Question: I am trying to convert a PCAP containing a RTP Payload with an octet-aligned AMR-WB payload to a playable AMR file.
Regarding the AMR storage format described in <URL> frames need to be inserted.
This is especially important when using DTX (discontinuous transmission) mode.
The question in <URL> describes a way to convert a single PCAP UDP packet to AMR but does not consider a whole packet flow where packets need to be concatenated or NO_DATA frames need to be inserted after SID frames in DTX mode.
I managed converting it parsing every packet with PCAP.net and now wonder whether my output is correct. I could not find any information on which audio player supports AMR-WB in DTX Mode, though.
VLC Player plays it correctly with the speech pauses, but shows the wrong total time of the file and when converting it to *.wav (using VLC), there will be no speech pauses anymore.
I would like to analyze my speech data using a tool as audacity which shows the spectrum of the sound. Unfortunately, audacity shows loud bangs in the speech pauses (see picture). Therefore, I do not know whether audacity just does not support DTX or my output is corrupt?
It would be great if you can help.

Here the output Soundfile (just use a hex editor and call it *.amr):
'''
00000000h: 23 21 41 4D 52 2D 57 42 0A 4C EB FF BD F3 C7 7C ; #!AMR-WB.Ley 1/2oC|
00000010h: 7C 4C EB FF BD F3 D7 7C 7C 7C 7C 7C 7C 7C 4C EB ; |Ley 1/2ox|||||||Le
00000020h: FF BD B3 97 7C 7C 7C 7C 7C 7C 7C 4C EB FF BD E3 ; y 1/23--|||||||Ley 1/2a
00000030h: D7 7C 7C 7C 7C 7C 7C 7C 4C EB FF BD B3 97 7C 7C ; x|||||||Ley 1/23--||
00000040h: 7C 7C 7C 7C 7C 4C EB FF BD B3 97 7C 7C 7C 7C 7C ; |||||Ley 1/23--|||||
00000050h: 7C 7C 4C EB FF BD B3 D7 7C 7C 7C 7C 7C 7C 7C 4C ; ||Ley 1/23x|||||||L
00000060h: EB FF BD B3 D7 7C 7C 7C 7C 7C 7C 7C 4C EB FF BD ; ey 1/23x|||||||Ley 1/2
00000070h: F3 D7 7C 7C 7C 7C 7C 7C 7C 4C EB FF BD B3 97 7C ; ox|||||||Ley 1/23--|
00000080h: 7C 7C 7C 7C 7C 7C 4C EB FF BD B3 97 7C 7C 7C 7C ; ||||||Ley 1/23--||||
00000090h: 7C 7C 7C 4C EB FF BD F3 D7 7C 7C 7C 7C 7C 7C 7C ; |||Ley 1/2ox|||||||
000000a0h: 4C EB FF BD F3 D7 7C 7C 7C 7C 7C 7C 7C 4C EB FF ; Ley 1/2ox|||||||Ley
000000b0h: BD B3 97 7C 7C 7C 7C 7C 7C 7C 4C EB FF BD F3 D7 ; 1/23--|||||||Ley 1/2ox
000000c0h: 7C 7C 7C 7C 7C 7C 7C 4C EB FF BD F3 D7 7C 7C 7C ; |||||||Ley 1/2ox|||
000000d0h: 7C 7C 7C 7C 4C EB FF BD B3 D7 7C 7C 7C 7C 7C 7C ; ||||Ley 1/23x||||||
000000e0h: 7C 4C EB FF BD F3 97 7C 7C 7C 7C 7C 7C 7C 4C EB ; |Ley 1/2o--|||||||Le
000000f0h: FF BD F3 D7 7C 7C 7C 7C 7C 7C 7C 4C EB FF BD F3 ; y 1/2ox|||||||Ley 1/2o
00000100h: D7 7C 7C 7C 7C 7C 7C 7C 4C EB FF BD F3 D7 7C 7C ; x|||||||Ley 1/2ox||
00000110h: 7C 7C 7C 7C 7C 4C EB FF BD B3 97 7C 7C 7C 7C 7C ; |||||Ley 1/23--|||||
00000120h: 7C 7C 4C EB FF BD B3 D7 7C 7C 7C 7C 7C 7C 7C 4C ; ||Ley 1/23x|||||||L
00000130h: EB FF BD B3 D7 7C 7C 7C 7C 7C 7C 7C 4C EB FF BD ; ey 1/23x|||||||Ley 1/2
00000140h: F3 D7 7C 7C 7C 7C 7C 7C 7C 4C EB FF BD F3 97 7C ; ox|||||||Ley 1/2o--|
00000150h: 7C 7C 7C 7C 7C 7C 4C EB FF BD F3 D7 7C 7C 7C 7C ; ||||||Ley 1/2ox||||
00000160h: 7C 7C 7C 4C EB FF BD B3 D7 7C 7C 7C 7C 7C 7C 7C ; |||Ley 1/23x|||||||
00000170h: 4C EB FF BD B3 D7 7C 7C 7C 7C 7C 7C 7C 4C EB FF ; Ley 1/23x|||||||Ley
00000180h: BD F3 D7 7C 7C 7C 7C 7C 7C 7C 4C EB FF BD F3 97 ; 1/2ox|||||||Ley 1/2o--
00000190h: 7C 7C 7C 7C 7C 7C 7C 4C EB FF BD F3 D7 7C 7C 7C ; |||||||Ley 1/2ox|||
000001a0h: 7C 7C 7C 7C 4C EB FF BD F3 F7 7C 7C 7C 7C 7C 7C ; ||||Ley 1/2o/||||||
000001b0h: 7C 4C EB FF BD B3 D7 7C 7C 7C 7C 7C 7C 7C 4C EB ; |Ley 1/23x|||||||Le
000001c0h: FF BD F3 97 7C 7C 7C 7C 7C 7C 7C 4C EB FF BD 63 ; y 1/2o--|||||||Ley 1/2c
000001d0h: D7 7C 7C 7C 7C 7C 7C 7C 4C EB FF BD B3 D7 7C 7C ; x|||||||Ley 1/23x||
000001e0h: 7C 7C 7C 7C 7C 4C EB FF BD B3 D7 7C 7C 7C 7C 7C ; |||||Ley 1/23x|||||
000001f0h: 7C 7C 4C EB FF BD F3 97 7C 7C 7C 7C 7C 7C 7C 4C ; ||Ley 1/2o--|||||||L
00000200h: EB FF BD B3 D7 7C 7C 7C 7C 7C 7C 7C 4C EB FF BD ; ey 1/23x|||||||Ley 1/2
00000210h: B3 D7 7C 7C 7C 7C 7C 7C 7C 4C EB FF BD B3 D7 7C ; 3x|||||||Ley 1/23x|
00000220h: 7C 7C 7C 7C 7C 7C 4C EB FF BD F3 D7 7C 7C 7C 7C ; ||||||Ley 1/2ox||||
00000230h: 7C 7C 7C 4C EB FF BD B3 D7 7C 7C 7C 7C 7C 7C 7C ; |||Ley 1/23x|||||||
00000240h: 4C EB FF BD B3 97 7C 7C 7C 7C 7C 7C 7C 4C EB FF ; Ley 1/23--|||||||Ley
00000250h: BD F3 B7 7C 7C 7C 7C 7C 7C 7C 4C EB FF BD F3 97 ; 1/2o*|||||||Ley 1/2o--
00000260h: 7C 7C 7C 7C 7C 7C 7C 4C EB FF BD F3 D7 7C 7C 7C ; |||||||Ley 1/2ox|||
00000270h: 7C 7C 7C 7C 4C EB FF BD F3 D7 7C 7C 7C 7C 7C 7C ; ||||Ley 1/2ox||||||
00000280h: 7C 4C EB FF BD B3 97 7C 7C 7C 7C 7C 7C 7C 4C EB ; |Ley 1/23--|||||||Le
00000290h: FF BD F3 D7 7C 7C 7C 7C 7C 7C 7C 4C EB FF BD F3 ; y 1/2ox|||||||Ley 1/2o
000002a0h: 97 7C 7C 7C 7C 7C 7C 7C 4C EB FF BD B3 D7 7C 7C ; --|||||||Ley 1/23x||
000002b0h: 7C 7C 7C 7C 7C 4C EB FF BD B3 D7 7C 7C 7C 7C 7C ; |||||Ley 1/23x|||||
000002c0h: 7C 7C 4C EB FF BD F3 D7 7C 7C 7C 7C 7C 7C 7C 4C ; ||Ley 1/2ox|||||||L
000002d0h: EB FF BD B3 D7 7C 7C 7C 7C 7C 7C 7C 4C EB FF BD ; ey 1/23x|||||||Ley 1/2
000002e0h: F3 D7 7C 7C 7C 7C 7C 7C 7C 4C EB FF BD F3 D7 7C ; ox|||||||Ley 1/2ox|
000002f0h: 7C 7C 7C 7C 7C 7C 4C EB FF BD B3 97 7C 7C 7C 7C ; ||||||Ley 1/23--||||
00000300h: 7C 7C 7C 4C EB FF BD F3 D7 7C 7C 7C 7C 7C 7C 7C ; |||Ley 1/2ox|||||||
00000310h: 4C EB FF BD B3 D7 7C 7C 7C 7C 7C 7C 7C 4C EB FF ; Ley 1/23x|||||||Ley
00000320h: BD F3 D7 7C 7C 7C 7C 7C 7C 7C 4C EB FF BD F3 D7 ; 1/2ox|||||||Ley 1/2ox
00000330h: 7C 7C 7C 7C 7C 7C 7C 4C EB FF BD B3 D7 7C 7C 7C ; |||||||Ley 1/23x|||
00000340h: 7C 7C 7C 7C 4C EB FF BD F3 D7 7C 7C 7C 7C 7C 7C ; ||||Ley 1/2ox||||||
00000350h: 7C 4C EB FF BD B3 D7 7C 7C 7C 7C 7C 7C 7C 4C EB ; |Ley 1/23x|||||||Le
00000360h: FF BD F3 97 7C 7C 7C 7C 7C 7C 7C 4C EB FF BD B3 ; y 1/2o--|||||||Ley 1/23
00000370h: D7 7C 7C 7C 7C 7C 7C 7C 4C EB FF BD B3 D7 7C 7C ; x|||||||Ley 1/23x||
00000380h: 7C 7C 7C 7C 7C 4C EB FF BD F3 D7 7C 7C 7C 7C 7C ; |||||Ley 1/2ox|||||
00000390h: 7C 7C 4C EB FF BD A3 97 7C 7C 7C 7C 7C 7C 7C 4C ; ||Ley 1/2PS--|||||||L
000003a0h: EB FF BD E3 D7 7C 7C 7C 7C 7C 7C 7C 4C EB FF BD ; ey 1/2ax|||||||Ley 1/2
000003b0h: F3 D7 7C 7C 7C 7C 7C 7C 7C 4C EB FF BD F3 97 7C ; ox|||||||Ley 1/2o--|
000003c0h: 7C 7C 7C 7C 7C 7C 4C EB FF BD F3 97 7C 7C 7C 7C ; ||||||Ley 1/2o--||||
000003d0h: 7C 7C 7C 4C EB FF BD F3 D7 7C 7C 7C 7C 7C 7C 7C ; |||Ley 1/2ox|||||||
000003e0h: 4C EB FF BD B3 D7 7C 7C 7C 7C 7C 7C 7C 4C EB FF ; Ley 1/23x|||||||Ley
000003f0h: BD B3 D7 7C 7C 7C 7C 7C 7C 7C 4C EB FF BD B3 D7 ; 1/23x|||||||Ley 1/23x
00000400h: 7C 7C 7C 7C 7C 7C 7C 4C EB FF BD F3 97 7C 7C 7C ; |||||||Ley 1/2o--|||
00000410h: 7C 7C 7C 7C 4C EB FF BD F3 D7 7C 7C 7C 7C 7C 7C ; ||||Ley 1/2ox||||||
00000420h: 7C 4C EB FF BD B3 D7 7C 7C 7C 7C 7C 7C 7C 4C EB ; |Ley 1/23x|||||||Le
00000430h: FF BD F3 97 7C 7C 7C 7C 7C 7C 7C 4C EB FF BD B3 ; y 1/2o--|||||||Ley 1/23
00000440h: 97 7C 7C 7C 7C 7C 7C 7C 4C EB FF BD B3 97 7C 7C ; --|||||||Ley 1/23--||
00000450h: 7C 7C 7C 7C 7C 4C EB FF BD B3 D7 7C 7C 7C 7C 7C ; |||||Ley 1/23x|||||
00000460h: 7C 7C 4C EB FF BD F3 97 7C 7C 7C 7C 7C 7C 7C 4C ; ||Ley 1/2o--|||||||L
00000470h: EB FF BD E3 97 7C 7C 7C 7C 7C 7C 7C 4C EB FF BD ; ey 1/2a--|||||||Ley 1/2
00000480h: B3 D7 7C 7C 7C 7C 7C 7C 7C 4C EB FF BD F3 97 7C ; 3x|||||||Ley 1/2o--|
00000490h: 7C 7C 7C 7C 7C 7C 4C EB FF BD B3 D7 7C 7C 7C 7C ; ||||||Ley 1/23x||||
000004a0h: 7C 7C 7C 4C EB FF BD F3 97 7C 7C 7C 7C 7C 7C 7C ; |||Ley 1/2o--|||||||
000004b0h: 4C EB FF BD B3 D7 7C 7C 7C 7C 7C 7C 7C 4C EB FF ; Ley 1/23x|||||||Ley
000004c0h: BD F3 D7 7C 7C 7C 7C 7C 7C 7C 4C EB FF BD B3 D7 ; 1/2ox|||||||Ley 1/23x
000004d0h: 7C 7C 7C 7C 7C 7C 7C 4C EB FF BD F3 97 7C 7C 7C ; |||||||Ley 1/2o--|||
000004e0h: 7C 7C 7C 7C 4C EB FF BD B3 D7 7C 7C 7C 7C 7C 7C ; ||||Ley 1/23x||||||
000004f0h: 7C 4C EB FF BD B3 D7 7C 7C 7C 7C 7C 7C 7C 4C EB ; |Ley 1/23x|||||||Le
00000500h: FF BD F3 D7 7C 7C 7C 7C 7C 7C 7C 4C EB FF BD B3 ; y 1/2ox|||||||Ley 1/23
00000510h: D7 7C 7C 7C 7C 7C 7C 7C 4C EB FF BD F3 D7 7C 7C ; x|||||||Ley 1/2ox||
00000520h: 7C 7C 7C 7C 7C 4C EB FF BD F3 97 7C 7C 7C 7C 7C ; |||||Ley 1/2o--|||||
00000530h: 7C 7C 4C EB FF BD B3 97 7C 7C 7C 7C 7C 7C 7C 4C ; ||Ley 1/23--|||||||L
00000540h: EB FF BD B3 D7 7C 7C 7C 7C 7C 7C 7C 4C EB FF BD ; ey 1/23x|||||||Ley 1/2
00000550h: F3 D7 7C 7C 7C 7C 7C 7C 7C 4C EB FF BD F3 D7 7C ; ox|||||||Ley 1/2ox|
00000560h: 7C 7C 7C 7C 7C 7C 4C EB FF BD B3 D7 7C 7C 7C 7C ; ||||||Ley 1/23x||||
00000570h: 7C 7C 7C 4C EB FF BD B3 97 7C 7C 7C 7C 7C 7C 7C ; |||Ley 1/23--|||||||
00000580h: 4C EB FF BD E3 D7 7C 7C 7C 7C 7C 7C 7C 4C EB FF ; Ley 1/2ax|||||||Ley
00000590h: BD F3 D7 7C 7C 7C 7C 7C 7C 7C 4C EB FF BD E3 D7 ; 1/2ox|||||||Ley 1/2ax
000005a0h: 7C 7C 7C 7C 7C 7C 7C 4C EB FF BD B3 D7 7C 7C 7C ; |||||||Ley 1/23x|||
000005b0h: 7C 7C 7C 7C 4C EB FF BD F3 D7 7C 7C 7C 7C 7C 7C ; ||||Ley 1/2ox||||||
000005c0h: 7C 4C EB FF BD F3 D7 7C 7C 7C 7C 7C 7C 7C 4C EB ; |Ley 1/2ox|||||||Le
000005d0h: FF BD F3 D7 7C 7C 7C 7C 7C 7C 7C 4C EB FF BD B3 ; y 1/2ox|||||||Ley 1/23
000005e0h: D7 7C 7C 7C 7C 7C 7C 7C 4C EB FF BD F3 D7 7C 7C ; x|||||||Ley 1/2ox||
000005f0h: 7C 7C 7C 7C 7C 4C EB FF BD F3 D7 7C 7C 7C 7C 7C ; |||||Ley 1/2ox|||||
00000600h: 7C 7C 4C EB FF BD B3 D7 7C 7C 7C 7C 7C 7C 7C 4C ; ||Ley 1/23x|||||||L
00000610h: EB FF BD F3 97 7C 7C 7C 7C 7C 7C 7C 4C EB FF BD ; ey 1/2o--|||||||Ley 1/2
00000620h: F3 D7 7C 7C 7C 7C 7C 7C 7C 4C EB FF BD F3 D7 7C ; ox|||||||Ley 1/2ox|
00000630h: 7C 7C 7C 7C 7C 7C 4C EB FF BD F3 D7 7C 7C 7C 7C ; ||||||Ley 1/2ox||||
00000640h: 7C 7C 7C 4C EB FF BD F3 D7 7C 7C 7C 7C 7C 7C 7C ; |||Ley 1/2ox|||||||
00000650h: 4C EB FF BD F3 D7 7C 7C 7C 7C 7C 7C 7C 4C EB FF ; Ley 1/2ox|||||||Ley
00000660h: BD B3 D7 7C 7C 7C 7C 7C 7C 7C 4C EB FF BD B3 D7 ; 1/23x|||||||Ley 1/23x
00000670h: 7C 7C 7C 7C 7C 7C 7C 4C EB FF BD B3 97 7C 7C 7C ; |||||||Ley 1/23--|||
00000680h: 7C 7C 7C 7C 4C EB FF BD F3 97 7C 7C 7C 7C 7C 7C ; ||||Ley 1/2o--||||||
00000690h: 7C 4C EB FF BD F3 97 7C 7C 7C 7C 7C 7C 7C 4C EB ; |Ley 1/2o--|||||||Le
000006a0h: FF BD F3 D7 7C 7C 7C 7C 7C 7C 7C 4C EB FF BD E3 ; y 1/2ox|||||||Ley 1/2a
000006b0h: 97 7C 7C 7C 7C 7C 7C 7C 4C EB FF BD B3 D7 7C 7C ; --|||||||Ley 1/23x||
000006c0h: 7C 7C 7C 7C 7C 4C EB FF BD B3 D7 7C 7C 7C 7C 7C ; |||||Ley 1/23x|||||
000006d0h: 7C 7C 4C EB FF BD B3 D7 7C 7C 7C 7C 7C 7C 7C 4C ; ||Ley 1/23x|||||||L
000006e0h: EB FF BD B3 97 7C 7C 7C 7C 7C 7C 7C 4C EB FF BD ; ey 1/23--|||||||Ley 1/2
000006f0h: B3 D7 7C 7C 7C 7C 7C 7C 7C 4C EB FF BD F3 D7 7C ; 3x|||||||Ley 1/2ox|
00000700h: 7C 7C 7C 7C 7C 7C 4C EB FF BD B3 D7 7C 7C 7C 7C ; ||||||Ley 1/23x||||
00000710h: 7C 7C 7C 4C EB FF BD A3 D7 7C 7C 7C 7C 7C 7C 7C ; |||Ley 1/2PSx|||||||
00000720h: 4C EB FF BD F3 D7 7C 7C 7C 7C 7C 7C 7C 4C EB FF ; Ley 1/2ox|||||||Ley
00000730h: BD F3 D7 7C 7C 7C 7C 7C 7C 7C 4C EB FF BD F3 D7 ; 1/2ox|||||||Ley 1/2ox
00000740h: 7C 7C 7C 7C 7C 7C 7C 4C EB FF BD F3 D7 7C 7C 7C ; |||||||Ley 1/2ox|||
00000750h: 7C 7C 7C 7C 4C EB FF BD F3 D7 7C 7C 7C 7C 7C 7C ; ||||Ley 1/2ox||||||
00000760h: 7C 4C EB FF BD F3 D7 7C 7C 7C 7C 7C 7C 7C 4C EB ; |Ley 1/2ox|||||||Le
00000770h: FF BD B3 D7 7C 7C 7C 7C 7C 7C 7C 4C EB FF BD B3 ; y 1/23x|||||||Ley 1/23
00000780h: 97 7C 7C 7C 7C 7C 7C 7C 4C EB FF BD B3 D7 7C 7C ; --|||||||Ley 1/23x||
00000790h: 7C 7C 7C 7C 7C 4C EB FF BD F3 D7 7C 7C 7C 7C 7C ; |||||Ley 1/2ox|||||
000007a0h: 7C 7C 4C EB FF BD E3 D7 7C 7C 7C 7C 7C 7C 7C 4C ; ||Ley 1/2ax|||||||L
000007b0h: EB FF BD F3 D7 7C 7C 7C 7C 7C 7C 7C 4C EB FF BD ; ey 1/2ox|||||||Ley 1/2
000007c0h: E3 D7 7C 7C 7C 7C 7C 7C 7C 4C EB FF BD B3 D7 7C ; ax|||||||Ley 1/23x|
000007d0h: 7C 7C 7C 7C 7C 7C 4C EB FF BD B3 97 7C 7C 7C 7C ; ||||||Ley 1/23--||||
000007e0h: 7C 7C 7C 4C EB FF BD B3 D7 7C 7C 7C 7C 7C 7C 7C ; |||Ley 1/23x|||||||
000007f0h: 4C EB FF BD F3 D7 7C 7C 7C 7C 7C 7C 7C 4C EB FF ; Ley 1/2ox|||||||Ley
00000800h: BD B3 97 7C 7C 7C 7C 7C 7C 7C 4C EB FF BD B3 D7 ; 1/23--|||||||Ley 1/23x
00000810h: 7C 7C 7C 7C 7C 7C 7C 4C EB FF BD E3 D7 7C 7C 7C ; |||||||Ley 1/2ax|||
00000820h: 7C 7C 7C 7C 4C EB FF BD F3 97 7C 7C 7C 7C 7C 7C ; ||||Ley 1/2o--||||||
00000830h: 7C 4C EB FF BD E3 97 7C 7C 7C 7C 7C 7C 7C 4C EB ; |Ley 1/2a--|||||||Le
00000840h: FF BD B3 D7 7C 7C 7C 7C 7C 7C 7C 4C EB FF BD F3 ; y 1/23x|||||||Ley 1/2o
00000850h: D7 7C 7C 7C 7C 7C 7C 7C 4C EB FF BD F3 D7 7C 7C ; x|||||||Ley 1/2ox||
00000860h: 7C 7C 7C 7C 7C 4C EB FF BD B3 D7 7C 7C 7C 7C 7C ; |||||Ley 1/23x|||||
00000870h: 7C 7C 4C EB FF BD F3 97 7C 7C 7C 7C 7C 7C 7C 4C ; ||Ley 1/2o--|||||||L
00000880h: EB FF BD F3 D7 7C 7C 7C 7C 7C 7C 7C 4C EB FF BD ; ey 1/2ox|||||||Ley 1/2
00000890h: F3 D7 7C 7C 7C 7C 7C 7C 7C 4C EB FF BD F3 97 7C ; ox|||||||Ley 1/2o--|
000008a0h: 7C 7C 7C 7C 7C 7C 4C EB FF BD F3 D7 7C 7C 7C 7C ; ||||||Ley 1/2ox||||
000008b0h: 7C 7C 7C 4C EB FF BD B3 D7 7C 7C 7C 7C 7C 7C 7C ; |||Ley 1/23x|||||||
000008c0h: 4C EB FF BD B3 D7 7C 7C 7C 7C 7C 7C 7C 4C EB FF ; Ley 1/23x|||||||Ley
000008d0h: BD B3 97 7C 7C 7C 7C 7C 7C 7C 4C EB FF BD B3 D7 ; 1/23--|||||||Ley 1/23x
000008e0h: 7C 7C 7C 7C 7C 7C 7C 4C EB FF BD F3 D7 7C 7C 7C ; |||||||Ley 1/2ox|||
000008f0h: 7C 7C 7C 7C 4C EB FF BD F3 D7 7C 7C 7C 7C 7C 7C ; ||||Ley 1/2ox||||||
00000900h: 7C 4C EB FF BD B3 D7 7C 7C 7C 7C 7C 7C 7C 4C EB ; |Ley 1/23x|||||||Le
00000910h: FF BD F3 97 7C 7C 7C 7C 7C 7C 7C 4C EB FF BD F3 ; y 1/2o--|||||||Ley 1/2o
00000920h: D7 7C 7C 7C 7C 7C 7C 7C 4C EB FF BD F3 D7 7C 7C ; x|||||||Ley 1/2ox||
00000930h: 7C 7C 7C 7C 7C 4C EB FF BD B3 D7 7C 7C 7C 7C 7C ; |||||Ley 1/23x|||||
00000940h: 7C 7C 4C EB FF BD 63 97 7C 7C 7C 7C 7C 7C 7C 4C ; ||Ley 1/2c--|||||||L
00000950h: EB FF BD B3 97 7C 7C 7C 7C 7C 7C 7C 4C EB FF BD ; ey 1/23--|||||||Ley 1/2
00000960h: F3 97 7C 7C 7C 7C 7C 7C 7C 4C EB FF BD F3 D7 7C ; o--|||||||Ley 1/2ox|
00000970h: 7C 7C 7C 7C 7C 7C 4C EB FF BD B3 D7 7C 7C 7C 7C ; ||||||Ley 1/23x||||
00000980h: 7C 7C 7C 4C EB FF BD F3 97 7C 7C 7C 7C 7C 7C 7C ; |||Ley 1/2o--|||||||
00000990h: 4C EB FF BD B3 D7 7C 7C 7C 7C 7C 7C 7C 4C EB FF ; Ley 1/23x|||||||Ley
000009a0h: BD F3 F7 7C 7C 7C 7C 7C 7C 7C 4C FF FF BD F3 D7 ; 1/2o/|||||||Lyy 1/2ox
000009b0h: 7C 7C 7C 7C 7C 7C 7C 4C FF FF BD F3 F7 7C 7C 7C ; |||||||Lyy 1/2o/|||
000009c0h: 7C 7C 7C 7C 4C FF FF BD F3 D7 7C 7C 7C 7C 7C 7C ; ||||Lyy 1/2ox||||||
000009d0h: 7C 4C FF FF BD B3 D7 7C 7C 7C 7C 7C 7C 7C 4C FF ; |Lyy 1/23x|||||||Ly
000009e0h: FF BD F3 D7 7C 7C 7C 7C 7C 7C 7C 4C FF FF BD F3 ; y 1/2ox|||||||Lyy 1/2o
000009f0h: F7 7C 7C 7C 7C 7C 7C 7C 4C FF FF BD F3 D7 7C 7C ; /|||||||Lyy 1/2ox||
00000a00h: 7C 7C 7C 7C 7C 4C FF FF BD F3 D7 7C 7C 7C 7C 7C ; |||||Lyy 1/2ox|||||
00000a10h: 7C 7C 4C FF FF BD B3 D7 7C 7C 7C 7C 7C 7C 7C 4C ; ||Lyy 1/23x|||||||L
00000a20h: FF FF BD F3 D7 7C 7C 7C 7C 7C 7C 7C 4C FF FF BD ; yy 1/2ox|||||||Lyy 1/2
00000a30h: F3 D7 7C 7C 7C 7C 7C 7C 7C 4C FF FF BD E3 D7 7C ; ox|||||||Lyy 1/2ax|
00000a40h: 7C 7C 7C 7C 7C 7C 4C FF FF BD B3 D7 7C 7C 7C 7C ; ||||||Lyy 1/23x||||
00000a50h: 7C 7C 7C 4C FF FF BD F3 D7 7C 7C 7C 7C 7C 7C 7C ; |||Lyy 1/2ox|||||||
00000a60h: 4C FF FF BD F3 D7 7C 7C 7C 7C 7C 7C 7C 4C FF FF ; Lyy 1/2ox|||||||Lyy
00000a70h: BD B3 D7 7C 7C 7C 7C 7C 7C 7C 4C FF FF BD F3 D7 ; 1/23x|||||||Lyy 1/2ox
00000a80h: 7C 7C 7C 7C 7C 7C 7C 4C FF FF BD F3 D7 7C 7C 7C ; |||||||Lyy 1/2ox|||
00000a90h: 7C 7C 7C 7C 4C FF FF BD F3 D7 7C 7C 7C 7C 7C 7C ; ||||Lyy 1/2ox||||||
00000aa0h: 7C 4C FF FF BD F3 D7 7C 7C 7C 7C 7C 7C 7C 4C FF ; |Lyy 1/2ox|||||||Ly
00000ab0h: FF BD F3 D7 7C 7C 7C 7C 7C 7C 7C 4C FF FF BD F3 ; y 1/2ox|||||||Lyy 1/2o
00000ac0h: D7 7C 7C 7C 7C 7C 7C 7C 4C FF FF BD F3 D7 7C 7C ; x|||||||Lyy 1/2ox||
00000ad0h: 7C 7C 7C 7C 7C 4C FF FF BD F3 D7 7C 7C 7C 7C 7C ; |||||Lyy 1/2ox|||||
00000ae0h: 7C 7C 4C FF FF BD F3 D7 7C 7C 7C 7C 7C 7C 7C 4C ; ||Lyy 1/2ox|||||||L
00000af0h: FF FF BD F3 D7 7C 7C 7C 7C 7C 7C 7C 4C FF FF BD ; yy 1/2ox|||||||Lyy 1/2
00000b00h: F3 D7 7C 7C 7C 7C 7C 7C 7C 4C FF FF BD F3 D7 7C ; ox|||||||Lyy 1/2ox|
00000b10h: 7C 7C 7C 7C 7C 7C 4C FF FF BD F3 D7 7C 7C 7C 7C ; ||||||Lyy 1/2ox||||
00000b20h: 7C 7C 7C 4C FF FF BD F3 D7 7C 7C 7C 7C 7C 7C 7C ; |||Lyy 1/2ox|||||||
00000b30h: 4C FF FF BD F3 D7 7C 7C 7C 7C 7C 7C 7C 4C FF FF ; Lyy 1/2ox|||||||Lyy
00000b40h: BD E3 D7 7C 7C 7C 7C 7C 7C 7C 4C FF FF BD F3 D7 ; 1/2ax|||||||Lyy 1/2ox
00000b50h: 7C 7C 7C 7C 7C 7C 7C 4C FF FF BD F3 D7 7C 7C 7C ; |||||||Lyy 1/2ox|||
00000b60h: 7C 7C 7C 7C 4C FF FF BD F3 D7 7C 7C 7C 7C 7C 7C ; ||||Lyy 1/2ox||||||
00000b70h: 7C 4C FF FF BD E3 D7 7C 7C 7C 7C 7C 7C 7C 4C FF ; |Lyy 1/2ax|||||||Ly
00000b80h: FF BD F3 D7 7C 7C 7C 7C 7C 7C 7C 4C FF FF BD F3 ; y 1/2ox|||||||Lyy 1/2o
00000b90h: D7 7C 7C 7C 7C 7C 7C 7C 4C FF FF BD B3 D7 7C 7C ; x|||||||Lyy 1/23x||
00000ba0h: 7C 7C 7C 7C 7C 4C FF FF BD F3 D7 7C 7C 7C 7C 7C ; |||||Lyy 1/2ox|||||
00000bb0h: 7C 7C 4C FF FF BD F3 D7 7C 7C 7C 7C 7C 7C 7C 4C ; ||Lyy 1/2ox|||||||L
00000bc0h: FF FF BD F3 D7 7C 7C 7C 7C 7C 7C 7C 4C FF FF BD ; yy 1/2ox|||||||Lyy 1/2
00000bd0h: F3 D7 7C 7C 7C 7C 7C 7C 7C 4C FF FF BD B3 D7 7C ; ox|||||||Lyy 1/23x|
00000be0h: 7C 7C 7C 7C 7C 7C 4C FF FF BD E3 D7 7C 7C 7C 7C ; ||||||Lyy 1/2ax||||
00000bf0h: 7C 7C 7C 4C FF FF BD F3 D7 7C 7C 7C 7C 7C 7C 7C ; |||Lyy 1/2ox|||||||
00000c00h: 4C FF FF BD E3 D7 7C 7C 7C 7C 7C 7C 7C 4C FF FF ; Lyy 1/2ax|||||||Lyy
00000c10h: BD F3 D7 7C 7C 7C 7C 7C 7C 7C 4C FF FF BD F3 D7 ; 1/2ox|||||||Lyy 1/2ox
00000c20h: 7C 7C 7C 7C 7C 7C 7C 4C FF FF BD F3 D7 7C 7C 7C ; |||||||Lyy 1/2ox|||
00000c30h: 7C 7C 7C 7C 4C FF FF BD F3 D7 7C 7C 7C 7C 7C 7C ; ||||Lyy 1/2ox||||||
00000c40h: 7C 4C FF FF BD F3 D7 7C 7C 7C 7C 7C 7C 7C 4C FF ; |Lyy 1/2ox|||||||Ly
00000c50h: FF BD F3 D7 7C 7C 7C 7C 7C 7C 7C 4C FF FF BD F3 ; y 1/2ox|||||||Lyy 1/2o
00000c60h: D7 7C 7C 7C 7C 7C 7C 7C 4C FF FF BD F3 D7 7C 7C ; x|||||||Lyy 1/2ox||
00000c70h: 7C 7C 7C 7C 7C 4C FF FF BD F3 D7 7C 7C 7C 7C 7C ; |||||Lyy 1/2ox|||||
00000c80h: 7C 7C 4C FF FF BD F3 D7 7C 7C 7C 7C 7C 7C 7C 4C ; ||Lyy 1/2ox|||||||L
00000c90h: FF FF BD F3 D7 7C 7C 7C 7C 7C 7C 7C 4C FF FF BD ; yy 1/2ox|||||||Lyy 1/2
00000ca0h: F3 D7 7C 7C 7C 7C 7C 7C 7C 4C FF FF BD F3 D7 7C ; ox|||||||Lyy 1/2ox|
00000cb0h: 7C 7C 7C 7C 7C 7C 4C FF FF BD F3 D7 7C 7C 7C 7C ; ||||||Lyy 1/2ox||||
00000cc0h: 7C 7C 7C 4C FF FF BD B3 D7 7C 7C 7C 7C 7C 7C 7C ; |||Lyy 1/23x|||||||
00000cd0h: 4C FF FF BD E3 D7 7C 7C 7C 7C 7C 7C 7C 4C FF FF ; Lyy 1/2ax|||||||Lyy
00000ce0h: BD F3 D7 7C 7C 7C 7C 7C 7C 7C 4C FF FF BD F3 D7 ; 1/2ox|||||||Lyy 1/2ox
00000cf0h: 7C 7C 7C 7C 7C 7C 7C 4C FF FF BD F3 D7 7C 7C 7C ; |||||||Lyy 1/2ox|||
00000d00h: 7C 7C 7C 7C 4C FF FF BD F3 D7 7C 7C 7C 7C 7C 7C ; ||||Lyy 1/2ox||||||
00000d10h: 7C 4C FF FF BD F3 D7 7C 7C 7C 7C 7C 7C 7C 4C FF ; |Lyy 1/2ox|||||||Ly
00000d20h: FF BD F3 D7 7C 7C 7C 7C 7C 7C 7C 4C FF FF BD F3 ; y 1/2ox|||||||Lyy 1/2o
00000d30h: D7 7C 7C 7C 7C 7C 7C 7C 4C FF FF BD F3 D7 7C 7C ; x|||||||Lyy 1/2ox||
00000d40h: 7C 7C 7C 7C 7C 4C FF FF BD F3 D7 7C 7C 7C 7C 7C ; |||||Lyy 1/2ox|||||
00000d50h: 7C 7C 4C FF FF BD F3 D7 7C 7C 7C 7C 7C 7C 7C 4C ; ||Lyy 1/2ox|||||||L
00000d60h: FF FF BD F3 D7 7C 7C 7C 7C 7C 7C 7C 4C FF FF BD ; yy 1/2ox|||||||Lyy 1/2
00000d70h: F3 D7 7C 7C 7C 7C 7C 7C 7C 4C FF FF BD F3 D7 7C ; ox|||||||Lyy 1/2ox|
00000d80h: 7C 7C 7C 7C 7C 7C 4C FF FF BD B3 D7 7C 7C 7C 7C ; ||||||Lyy 1/23x||||
00000d90h: 7C 7C 7C 4C FF FF BD F3 D7 7C 7C 7C 7C 7C 7C 7C ; |||Lyy 1/2ox|||||||
00000da0h: 4C FF FF BD F3 D7 7C 7C 7C 7C 7C 7C 7C 4C FF FF ; Lyy 1/2ox|||||||Lyy
00000db0h: BD E3 F7 7C 7C 7C 7C 7C 7C 7C 4C FF FF BD F3 D7 ; 1/2a/|||||||Lyy 1/2ox
00000dc0h: 7C 7C 7C 7C 7C 7C 7C 4C FF FF BD F3 D7 7C 7C 7C ; |||||||Lyy 1/2ox|||
00000dd0h: 7C 7C 7C 7C 4C FF FF BD F3 D7 7C 7C 7C 7C 7C 7C ; ||||Lyy 1/2ox||||||
00000de0h: 7C 4C FF FF BD F3 D7 7C 7C 7C 7C 7C 7C 7C 4C FF ; |Lyy 1/2ox|||||||Ly
00000df0h: FF BD F3 D7 7C 7C 7C 7C 7C 7C 7C 4C FF FF BD F3 ; y 1/2ox|||||||Lyy 1/2o
00000e00h: D7 7C 7C 7C 7C 7C 7C 7C 4C FF FF BD F3 D7 7C 7C ; x|||||||Lyy 1/2ox||
00000e10h: 7C 7C 7C 7C 7C 4C FF FF BD F3 D7 7C 7C 7C 7C 7C ; |||||Lyy 1/2ox|||||
00000e20h: 7C 7C 4C FF FF BD F3 D7 7C 7C 7C 7C 7C 7C 7C 4C ; ||Lyy 1/2ox|||||||L
00000e30h: FF FF BD D3 D7 7C 7C 7C 7C 7C 7C 7C 4C FF FF BD ; yy 1/2Ox|||||||Lyy 1/2
00000e40h: F3 D7 7C 7C 7C 7C 7C 7C 7C 4C FF FF BD F3 D7 7C ; ox|||||||Lyy 1/2ox|
00000e50h: 7C 7C 7C 7C 7C 7C 4C FF FF BD F3 D7 7C 7C 7C 7C ; ||||||Lyy 1/2ox||||
00000e60h: 7C 7C 7C 4C FF FF BD F3 D7 7C 7C 7C 7C 7C 7C 7C ; |||Lyy 1/2ox|||||||
00000e70h: 4C FF FF BD F3 D7 7C 7C 7C 7C 7C 7C 7C 4C FF FF ; Lyy 1/2ox|||||||Lyy
00000e80h: BD F3 D7 7C 7C 7C 7C 7C 7C 7C 4C FF FF BD F3 D7 ; 1/2ox|||||||Lyy 1/2ox
00000e90h: 7C 7C 7C 7C 7C 7C 7C 4C FF FF BD F3 D7 7C 7C 7C ; |||||||Lyy 1/2ox|||
00000ea0h: 7C 7C 7C 7C 4C FF FF BD F3 D7 7C 7C 7C 7C 7C 7C ; ||||Lyy 1/2ox||||||
00000eb0h: 7C 4C FF FF BD B3 D7 7C 7C 7C 7C 7C 7C 7C 4C FF ; |Lyy 1/23x|||||||Ly
00000ec0h: FF BD F3 D7 7C 7C 7C 7C 7C 7C 7C 4C FF FF BD F3 ; y 1/2ox|||||||Lyy 1/2o
00000ed0h: D7 7C 7C 7C 7C 7C 7C 7C 4C FF FF BD F3 D7 7C 7C ; x|||||||Lyy 1/2ox||
00000ee0h: 7C 7C 7C 7C 7C 4C FF FF BD F3 D7 7C 7C 7C 7C 7C ; |||||Lyy 1/2ox|||||
00000ef0h: 7C 7C 4C FF FF BD F3 D7 7C 7C 7C 7C 7C 7C 7C 4C ; ||Lyy 1/2ox|||||||L
00000f00h: FF FF BD F3 D7 7C 7C 7C 7C 7C 7C 7C 4C FF FF BD ; yy 1/2ox|||||||Lyy 1/2
00000f10h: F3 D7 7C 7C 7C 7C 7C 7C 7C 4C FF FF BD F3 D7 7C ; ox|||||||Lyy 1/2ox|
00000f20h: 7C 7C 7C 7C 7C 7C 4C FF FF BD F3 D7 7C 7C 7C 7C ; ||||||Lyy 1/2ox||||
00000f30h: 7C 7C 7C 4C FF FF BD F3 D7 7C 7C 7C 7C 7C 7C 7C ; |||Lyy 1/2ox|||||||
00000f40h: 4C FF FF BD F3 D7 7C 7C 7C 7C 7C 7C 7C 4C FF FF ; Lyy 1/2ox|||||||Lyy
00000f50h: BD F3 D7 7C 7C 7C 7C 7C 7C 7C 4C FF FF BD F3 D7 ; 1/2ox|||||||Lyy 1/2ox
00000f60h: 7C 7C 7C 7C 7C 7C 7C 4C FF FF BD F3 D7 7C 7C 7C ; |||||||Lyy 1/2ox|||
00000f70h: 7C 7C 7C 7C 4C FF FF BD F3 D7 7C 7C 7C 7C 7C 7C ; ||||Lyy 1/2ox||||||
00000f80h: 7C 4C FF FF BD F3 D7 7C 7C 7C 7C 7C 7C 7C 4C FF ; |Lyy 1/2ox|||||||Ly
00000f90h: FF BD F3 D7 7C 7C 7C 7C 7C 7C 7C 4C FF FF BD F3 ; y 1/2ox|||||||Lyy 1/2o
00000fa0h: D7 7C 7C 7C 7C 7C 7C 7C 4C FF FF BD E3 D7 7C 7C ; x|||||||Lyy 1/2ax||
00000fb0h: 7C 7C 7C ; |||
'''
So,
1. Is it an Audacity problem because it does not interpret DTX frames? What player would be able to play it else correctly?
2. Is my AMR file wrong?
Regards
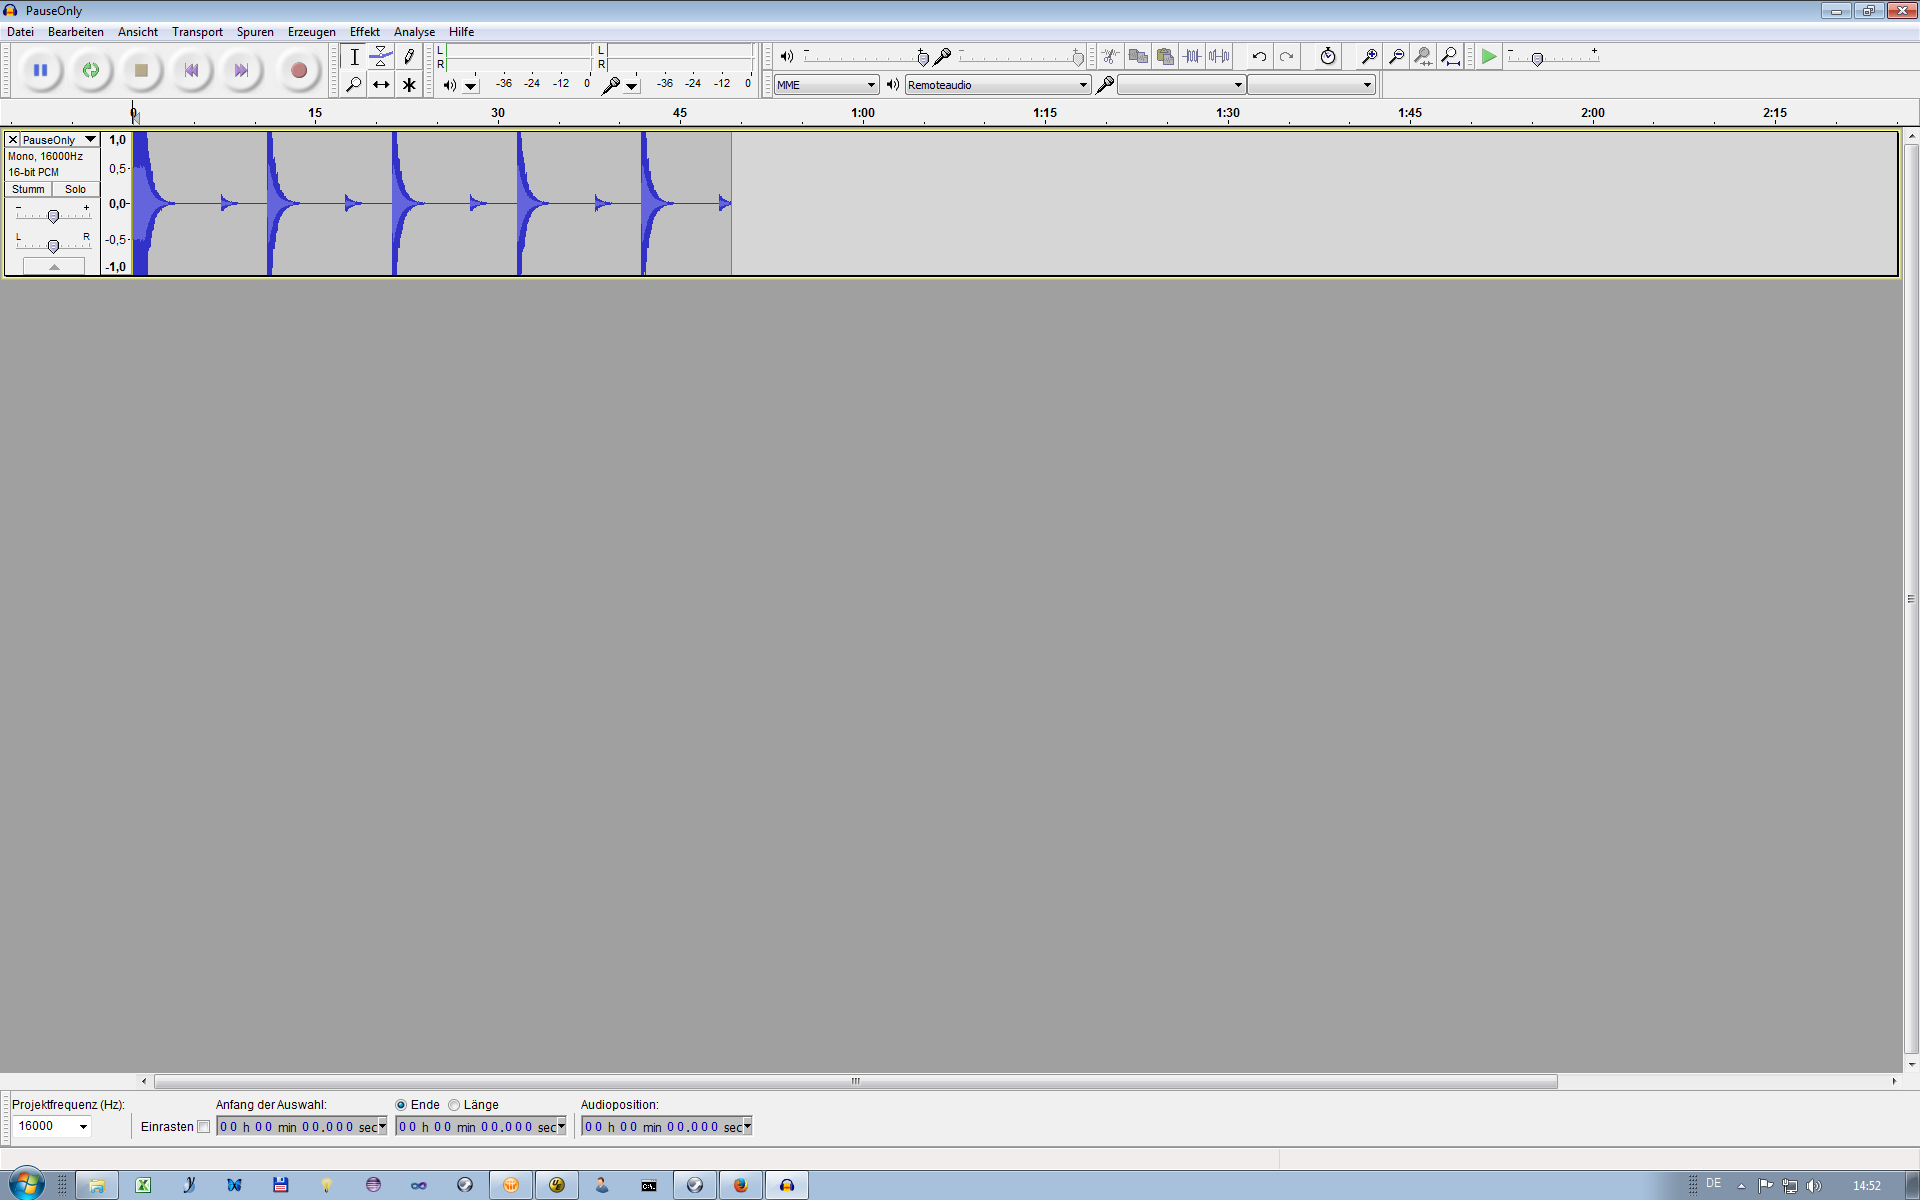
Answer: I found out that my file was correct.
Problem is Audacity and all the other players.
The solution is to use the reference codec found here to decode the created amr file:
<URL>
for AMR-WB it would be e.g. TS26.173